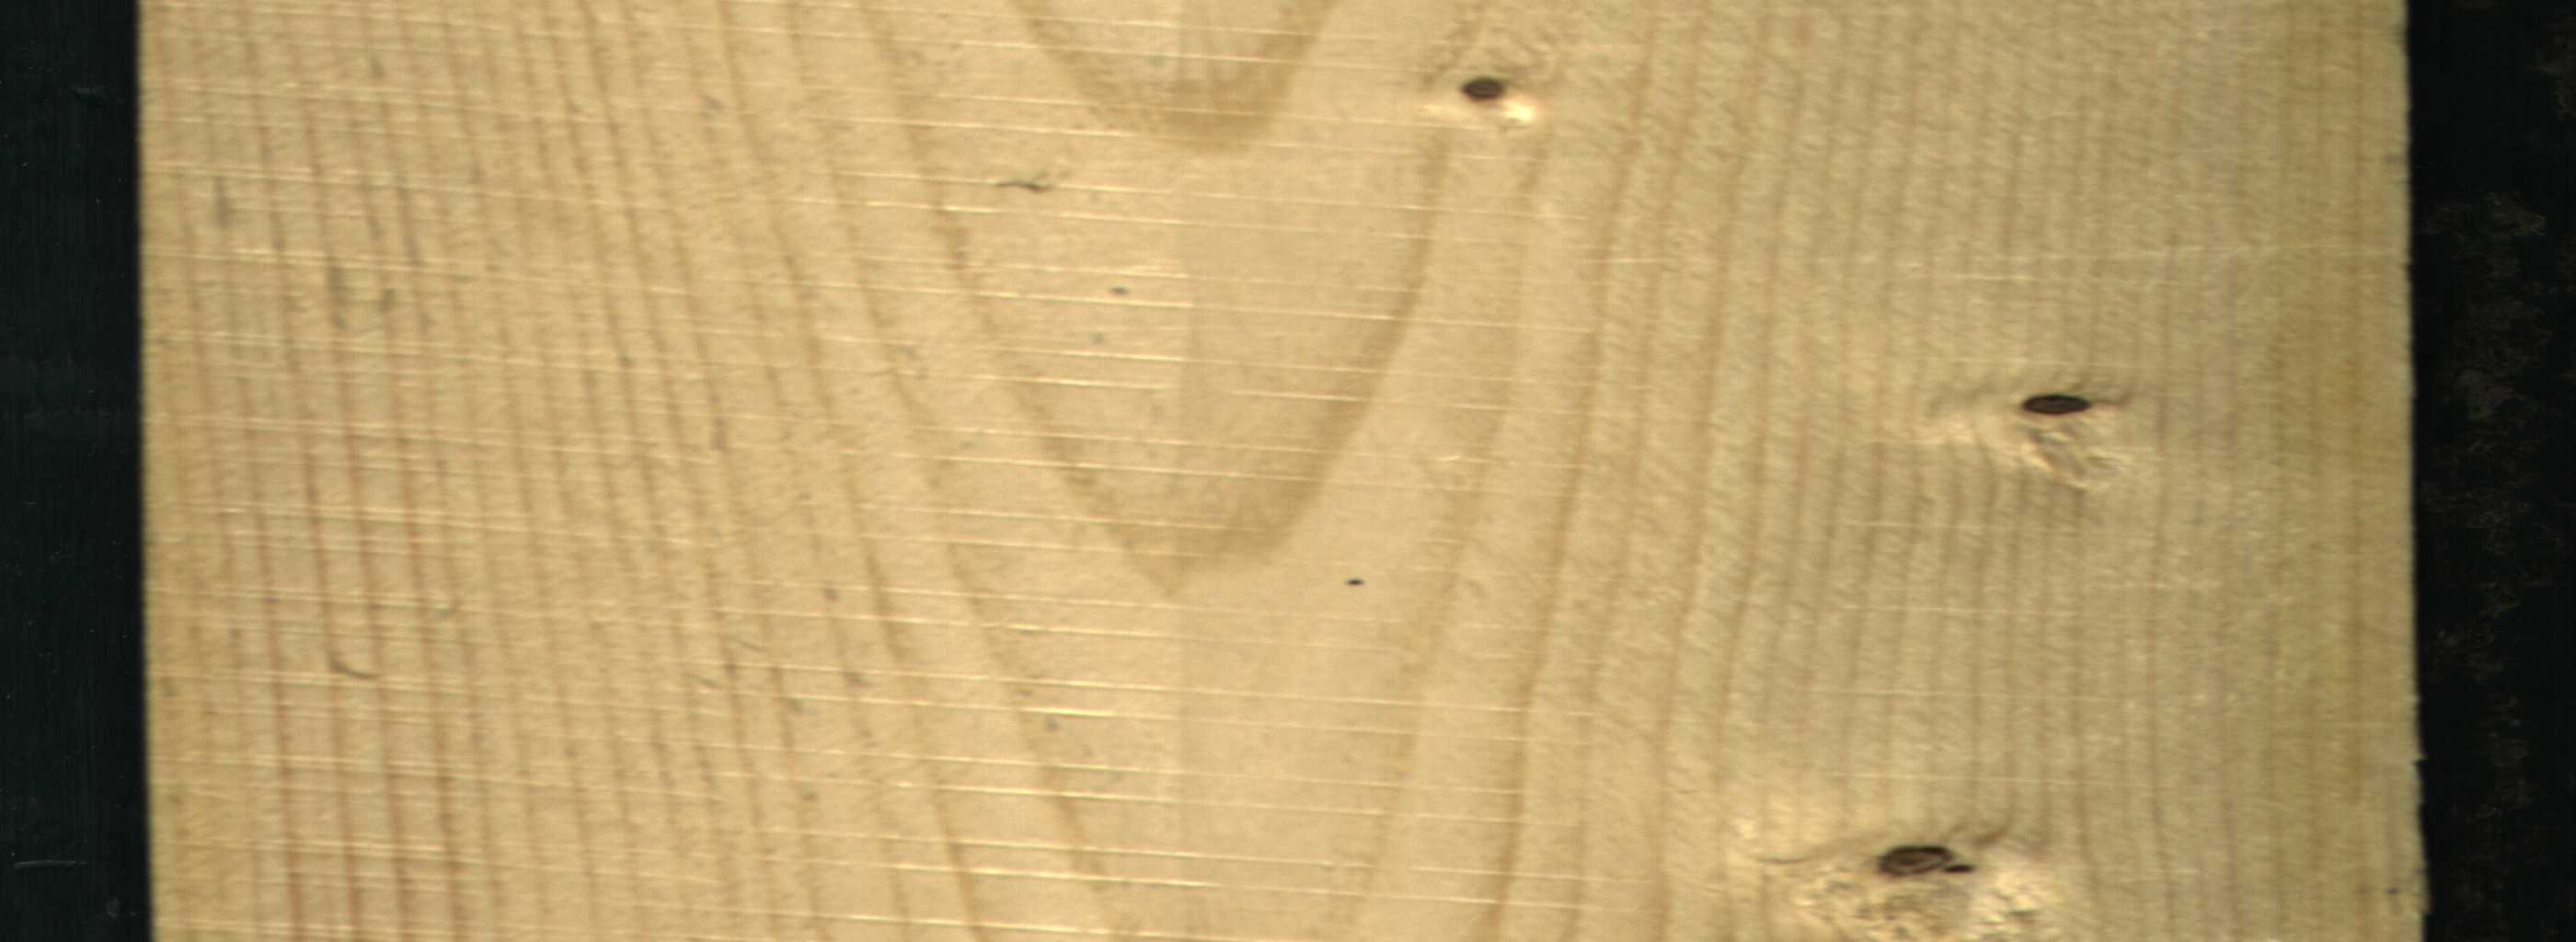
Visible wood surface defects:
Dead_Knot
Dead_Knot
Live_Knot